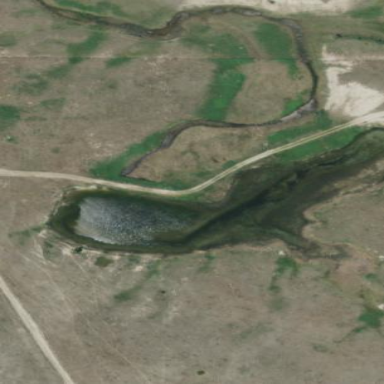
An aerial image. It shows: Reservoir.